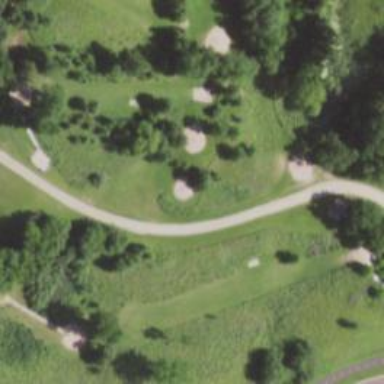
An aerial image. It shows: Disc golf basket.